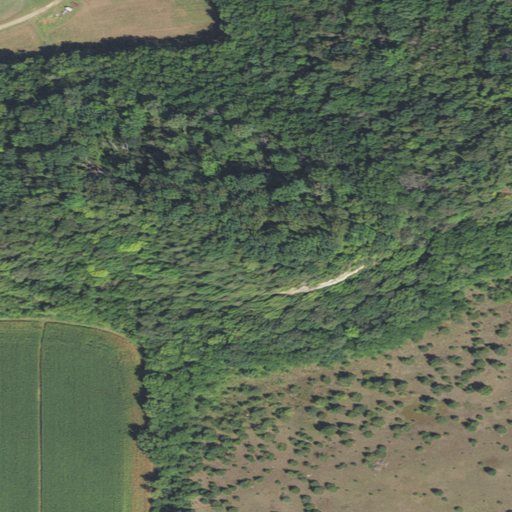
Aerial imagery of mountain in Wisconsin named Twin Bluffs containing deciduous forest, cultivated crops, mixed forest, and grassland